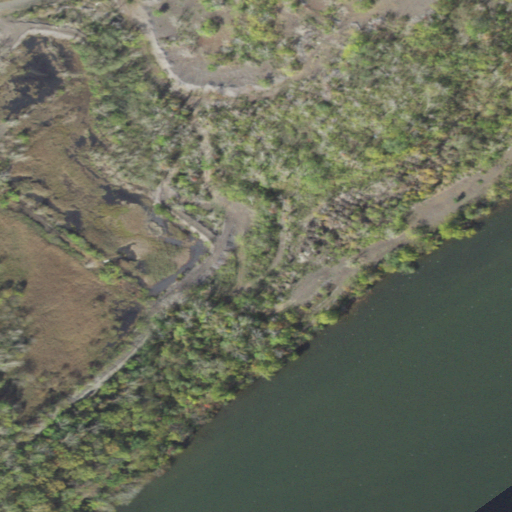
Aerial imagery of island in Pennsylvania named Starveout Island (historical) containing open water, grassland, woody wetlands, shrub, herbaceous wetlands, barren land, deciduous forest, medium intensity development, and high intensity development